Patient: sex F, age 39
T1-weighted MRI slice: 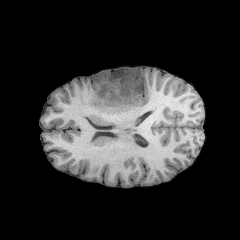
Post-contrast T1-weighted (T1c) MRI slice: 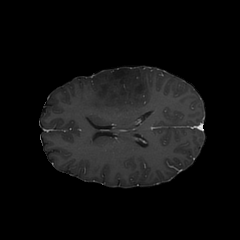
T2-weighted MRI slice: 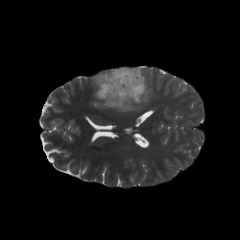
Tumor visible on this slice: yes
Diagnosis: Astrocytoma, IDH-mutant
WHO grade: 2